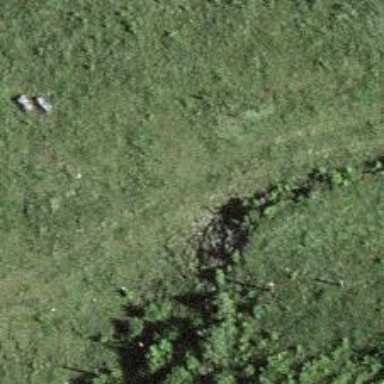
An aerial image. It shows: Path.